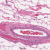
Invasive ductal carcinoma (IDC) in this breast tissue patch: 0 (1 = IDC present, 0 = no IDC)